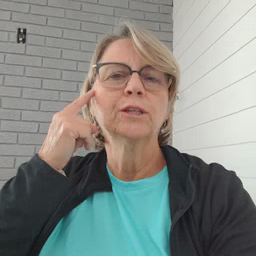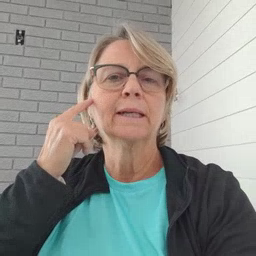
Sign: cheek